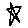
Label: star